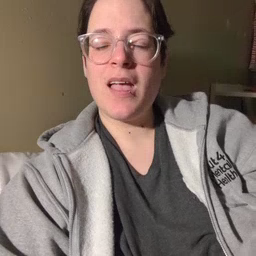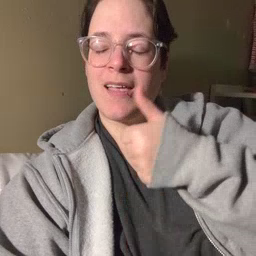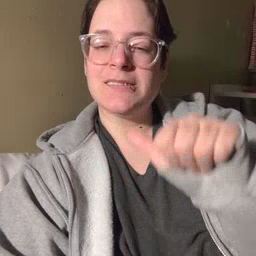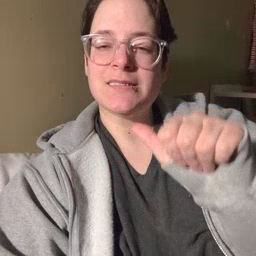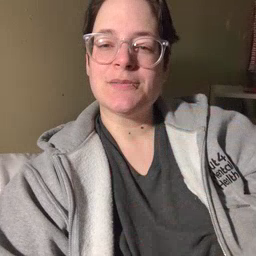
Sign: any